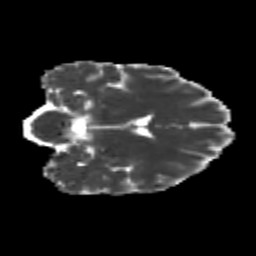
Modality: MD
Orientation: coronal
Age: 21
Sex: female
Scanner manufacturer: siemens
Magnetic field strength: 3 T
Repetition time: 3.5 s
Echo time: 0.104 s